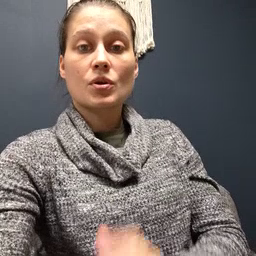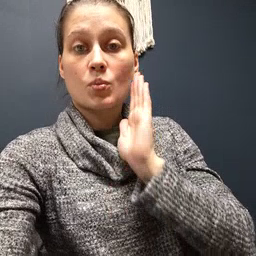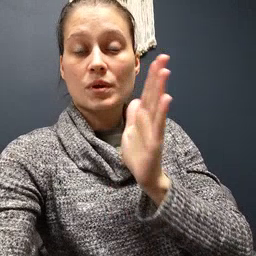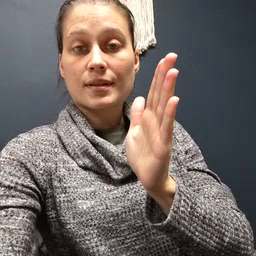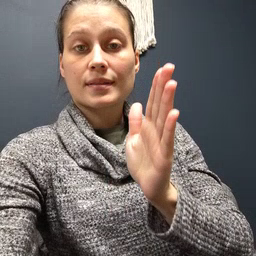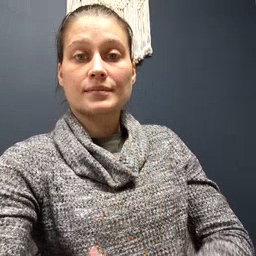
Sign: will